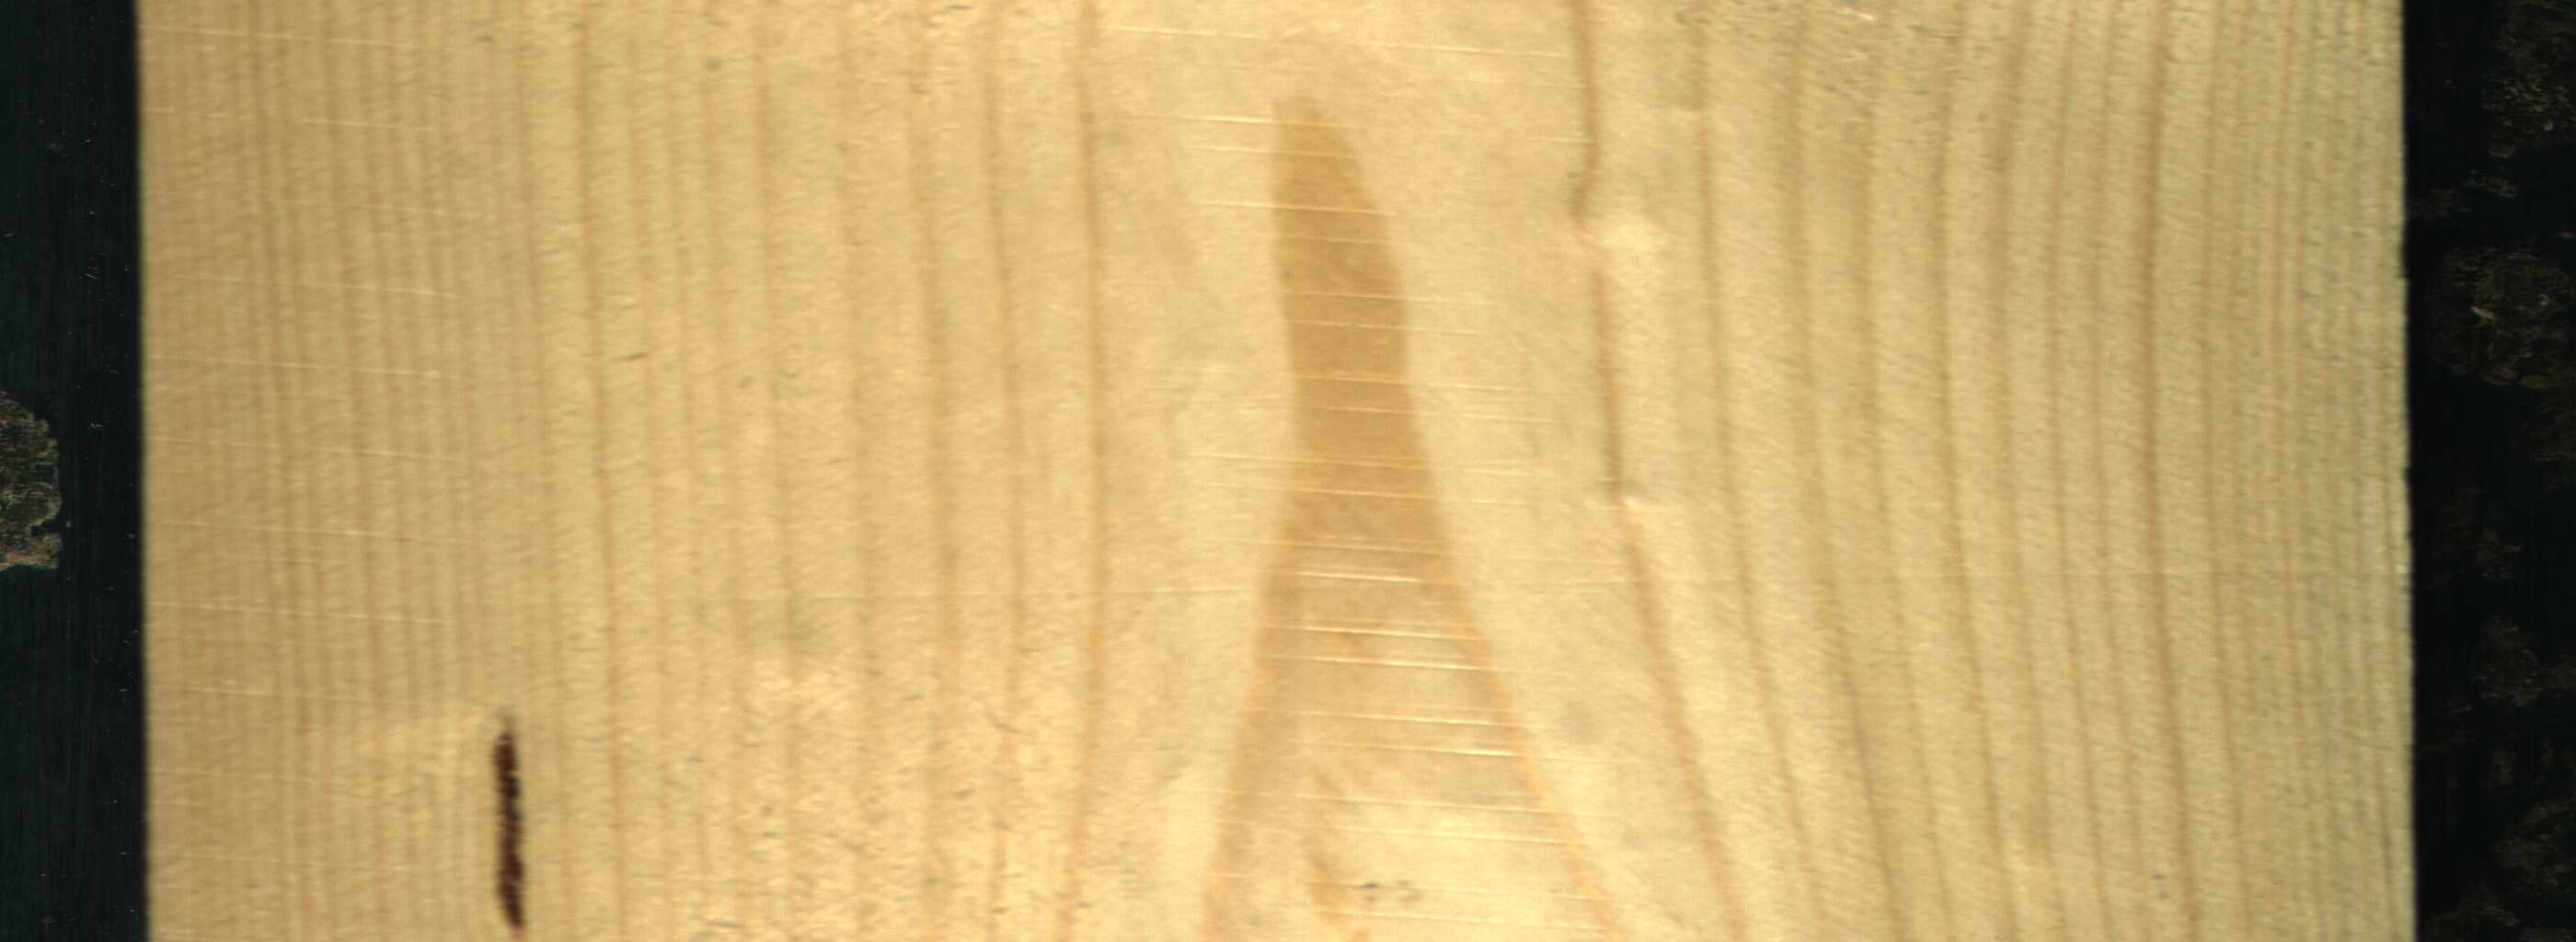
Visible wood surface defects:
resin